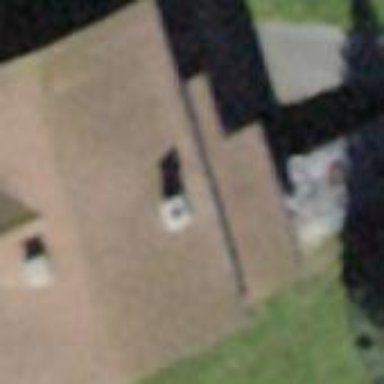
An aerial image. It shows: Simple house.